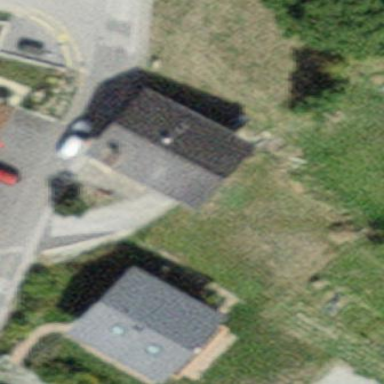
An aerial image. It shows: Gabled roof house.